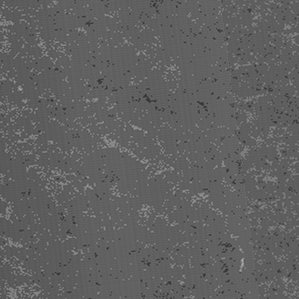
Label: frost